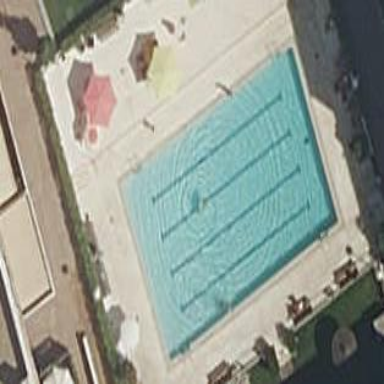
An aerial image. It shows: Swimming pool located in leisure land.